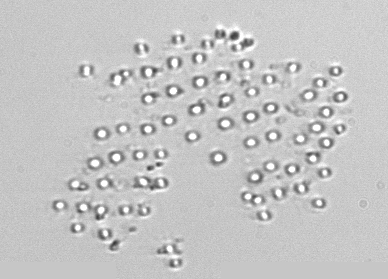
Label: Parvicorbicula_socialis